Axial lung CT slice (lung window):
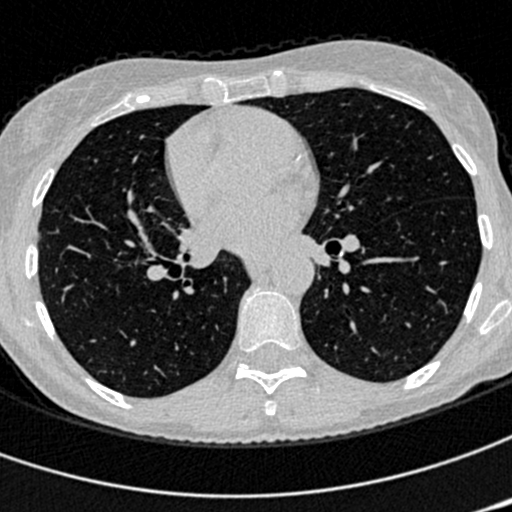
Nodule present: no